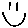
Label: smiley face